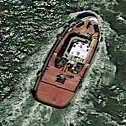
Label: Towing_vessel